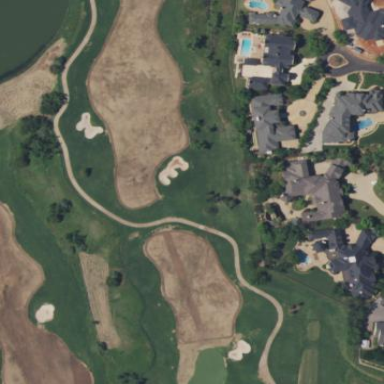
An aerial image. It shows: Golf fairway surrounded by grass.